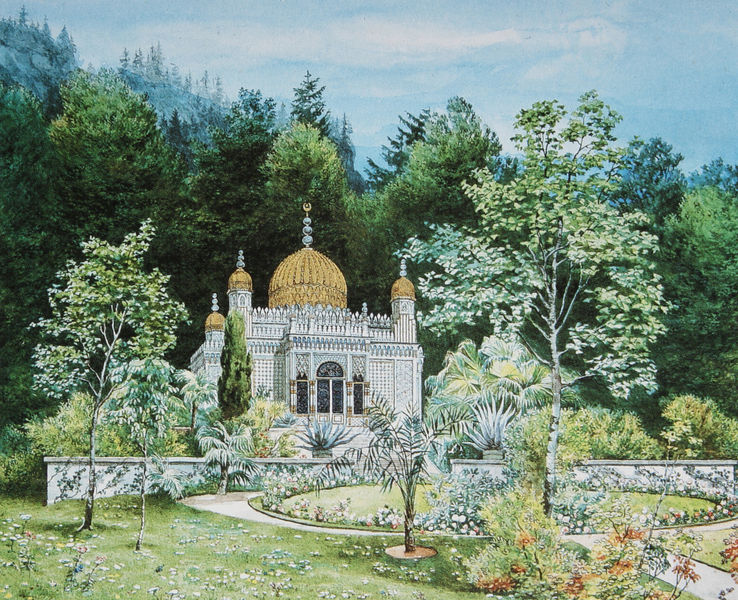
Titel: Der Maurische Kiosk im Park von Linderhof
Künstler: Heinrich Breling
Schlagwörter: baum, berg, blau, blätter, gemälde, himmel, laub, weiß, wolken, aquarell, bäume, grün, landschaft, äste, blume, blumen, fenster, grau, hintergrund, zeichnung, anlage, dach, gebäude, gras, haus, park, rasen, rot, schloss, weg, wiese, zaun, architektur, stein, öl, birke, birken, hügel, natur, zweige, brüstung, kirche, sträucher, wege, gold, pflanzen, wald, turm, garten, himmelblau, bogen, fassade, berge, gebirge, hang, mauer, grafik, graphik, kuppel, böschung, tannen, treppe, blue, palace, religious, white, green, painting, flowers, palme, exotisch, tor, zinnen, eingang, kuppeln, moschee, orient, orientalisch, türmchen, türme, palast, torbogen, zypresse, becken, halbmond, kiosk, koloriert, kacheln, mosaik, gemäuer, portal, arabisch, grab, residenz, clouds, sky, tree, laubbäume, building, nature, trees, beet, beete, agave, historismus, palmen, parterre, fontäne, tempel, pavillon, forest, grass, light, pine, garden, path, plants, road, zier, orientalismus, pavillion, castle, einfassung, bright, fence, outside, minarett, rondell, schlossanlage, dome, temple, farne, ludwig ii, landschaftsgarten, schlösschen, maurisch, circle, spire, exotismus, islamic, dattelbäume, crescent, indian, onion dome, linderhof, india, woods, tile, walkway, turrets, rundbeet, wolklen, drive, mosque, shrine, follie